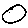
Label: circle